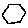
Label: hexagon